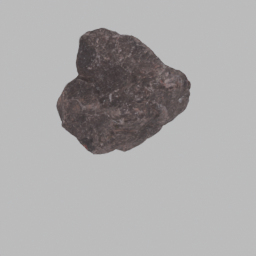
Label: nature